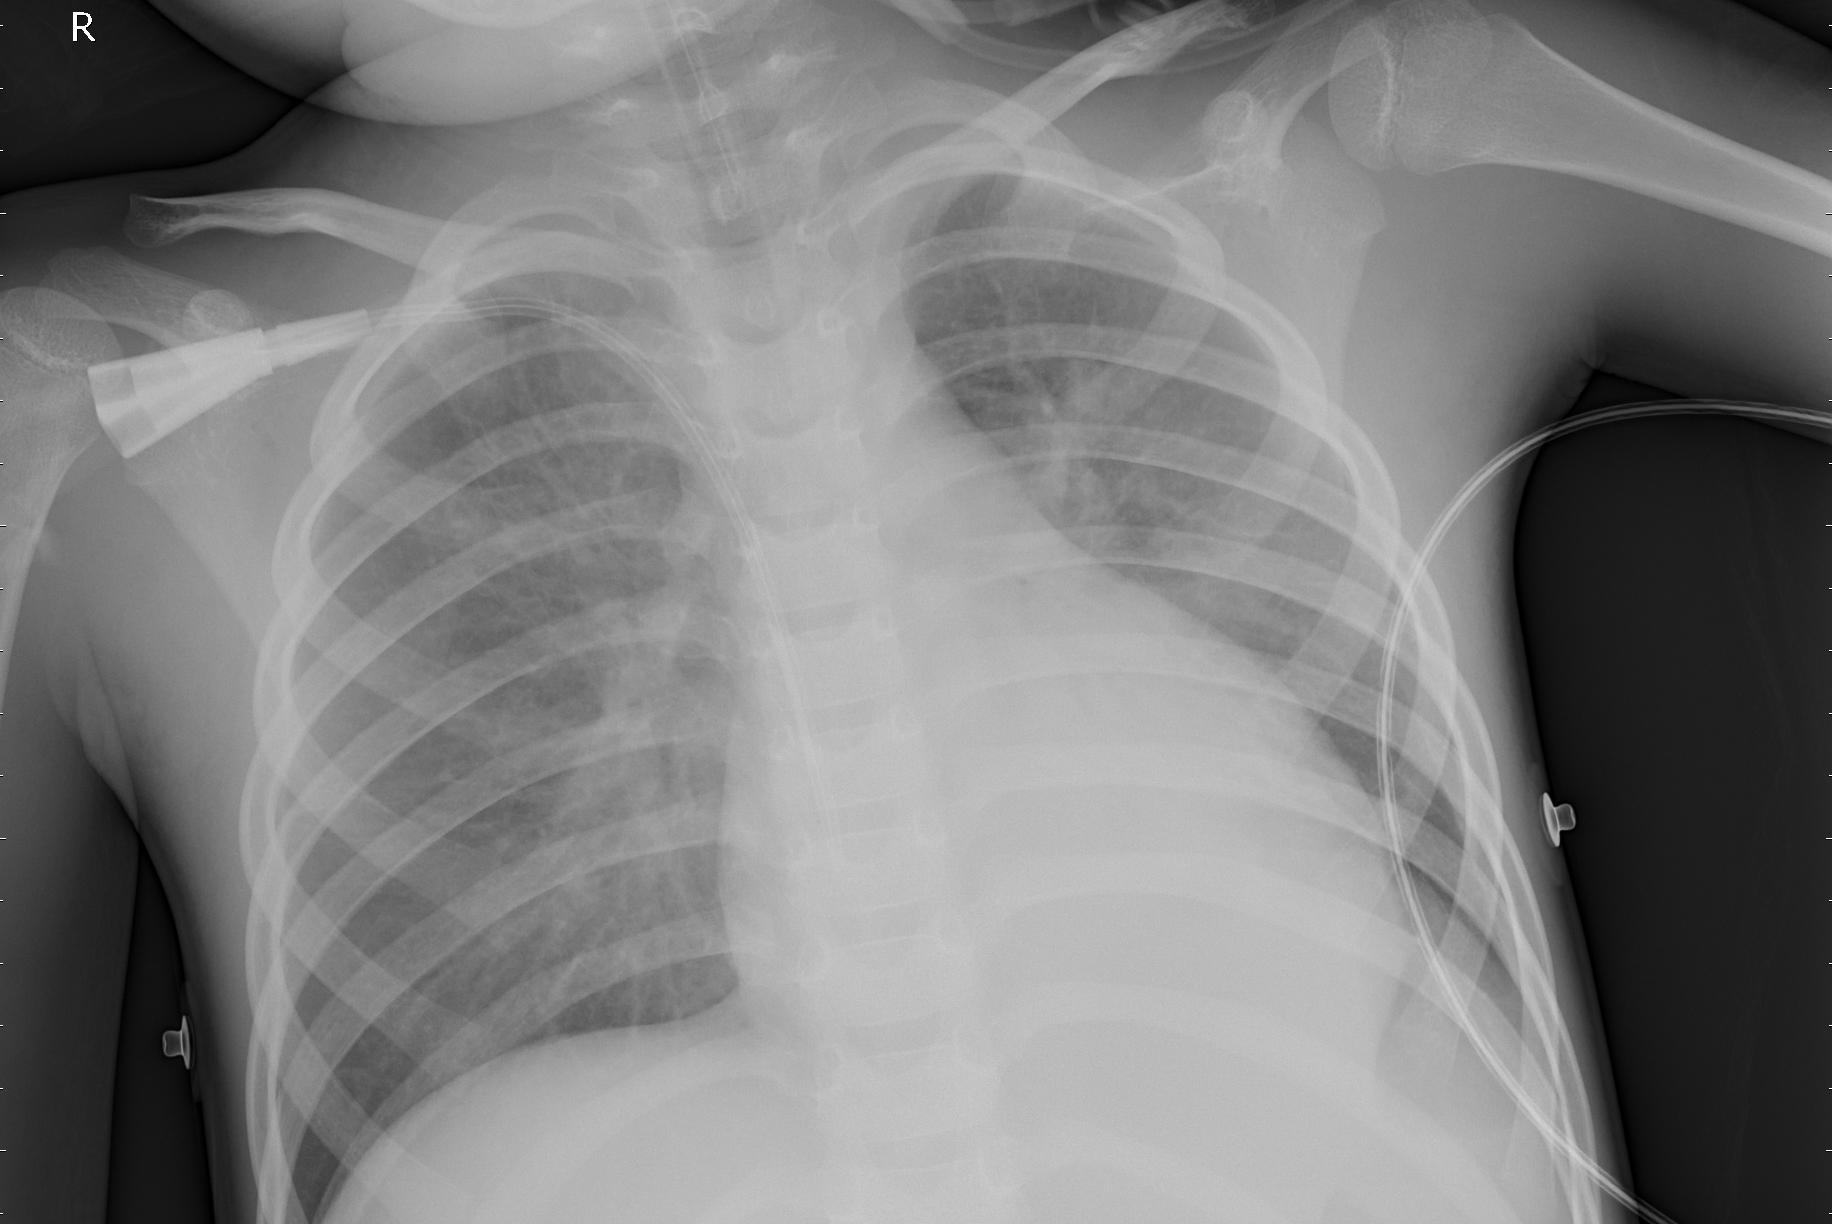
Diagnosis: PNEUMONIA